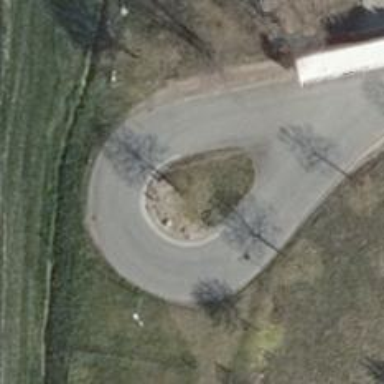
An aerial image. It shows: Turning loop on the road.